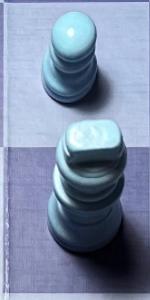
Label: King_White